Platform: macOS
Application: Arc Browser
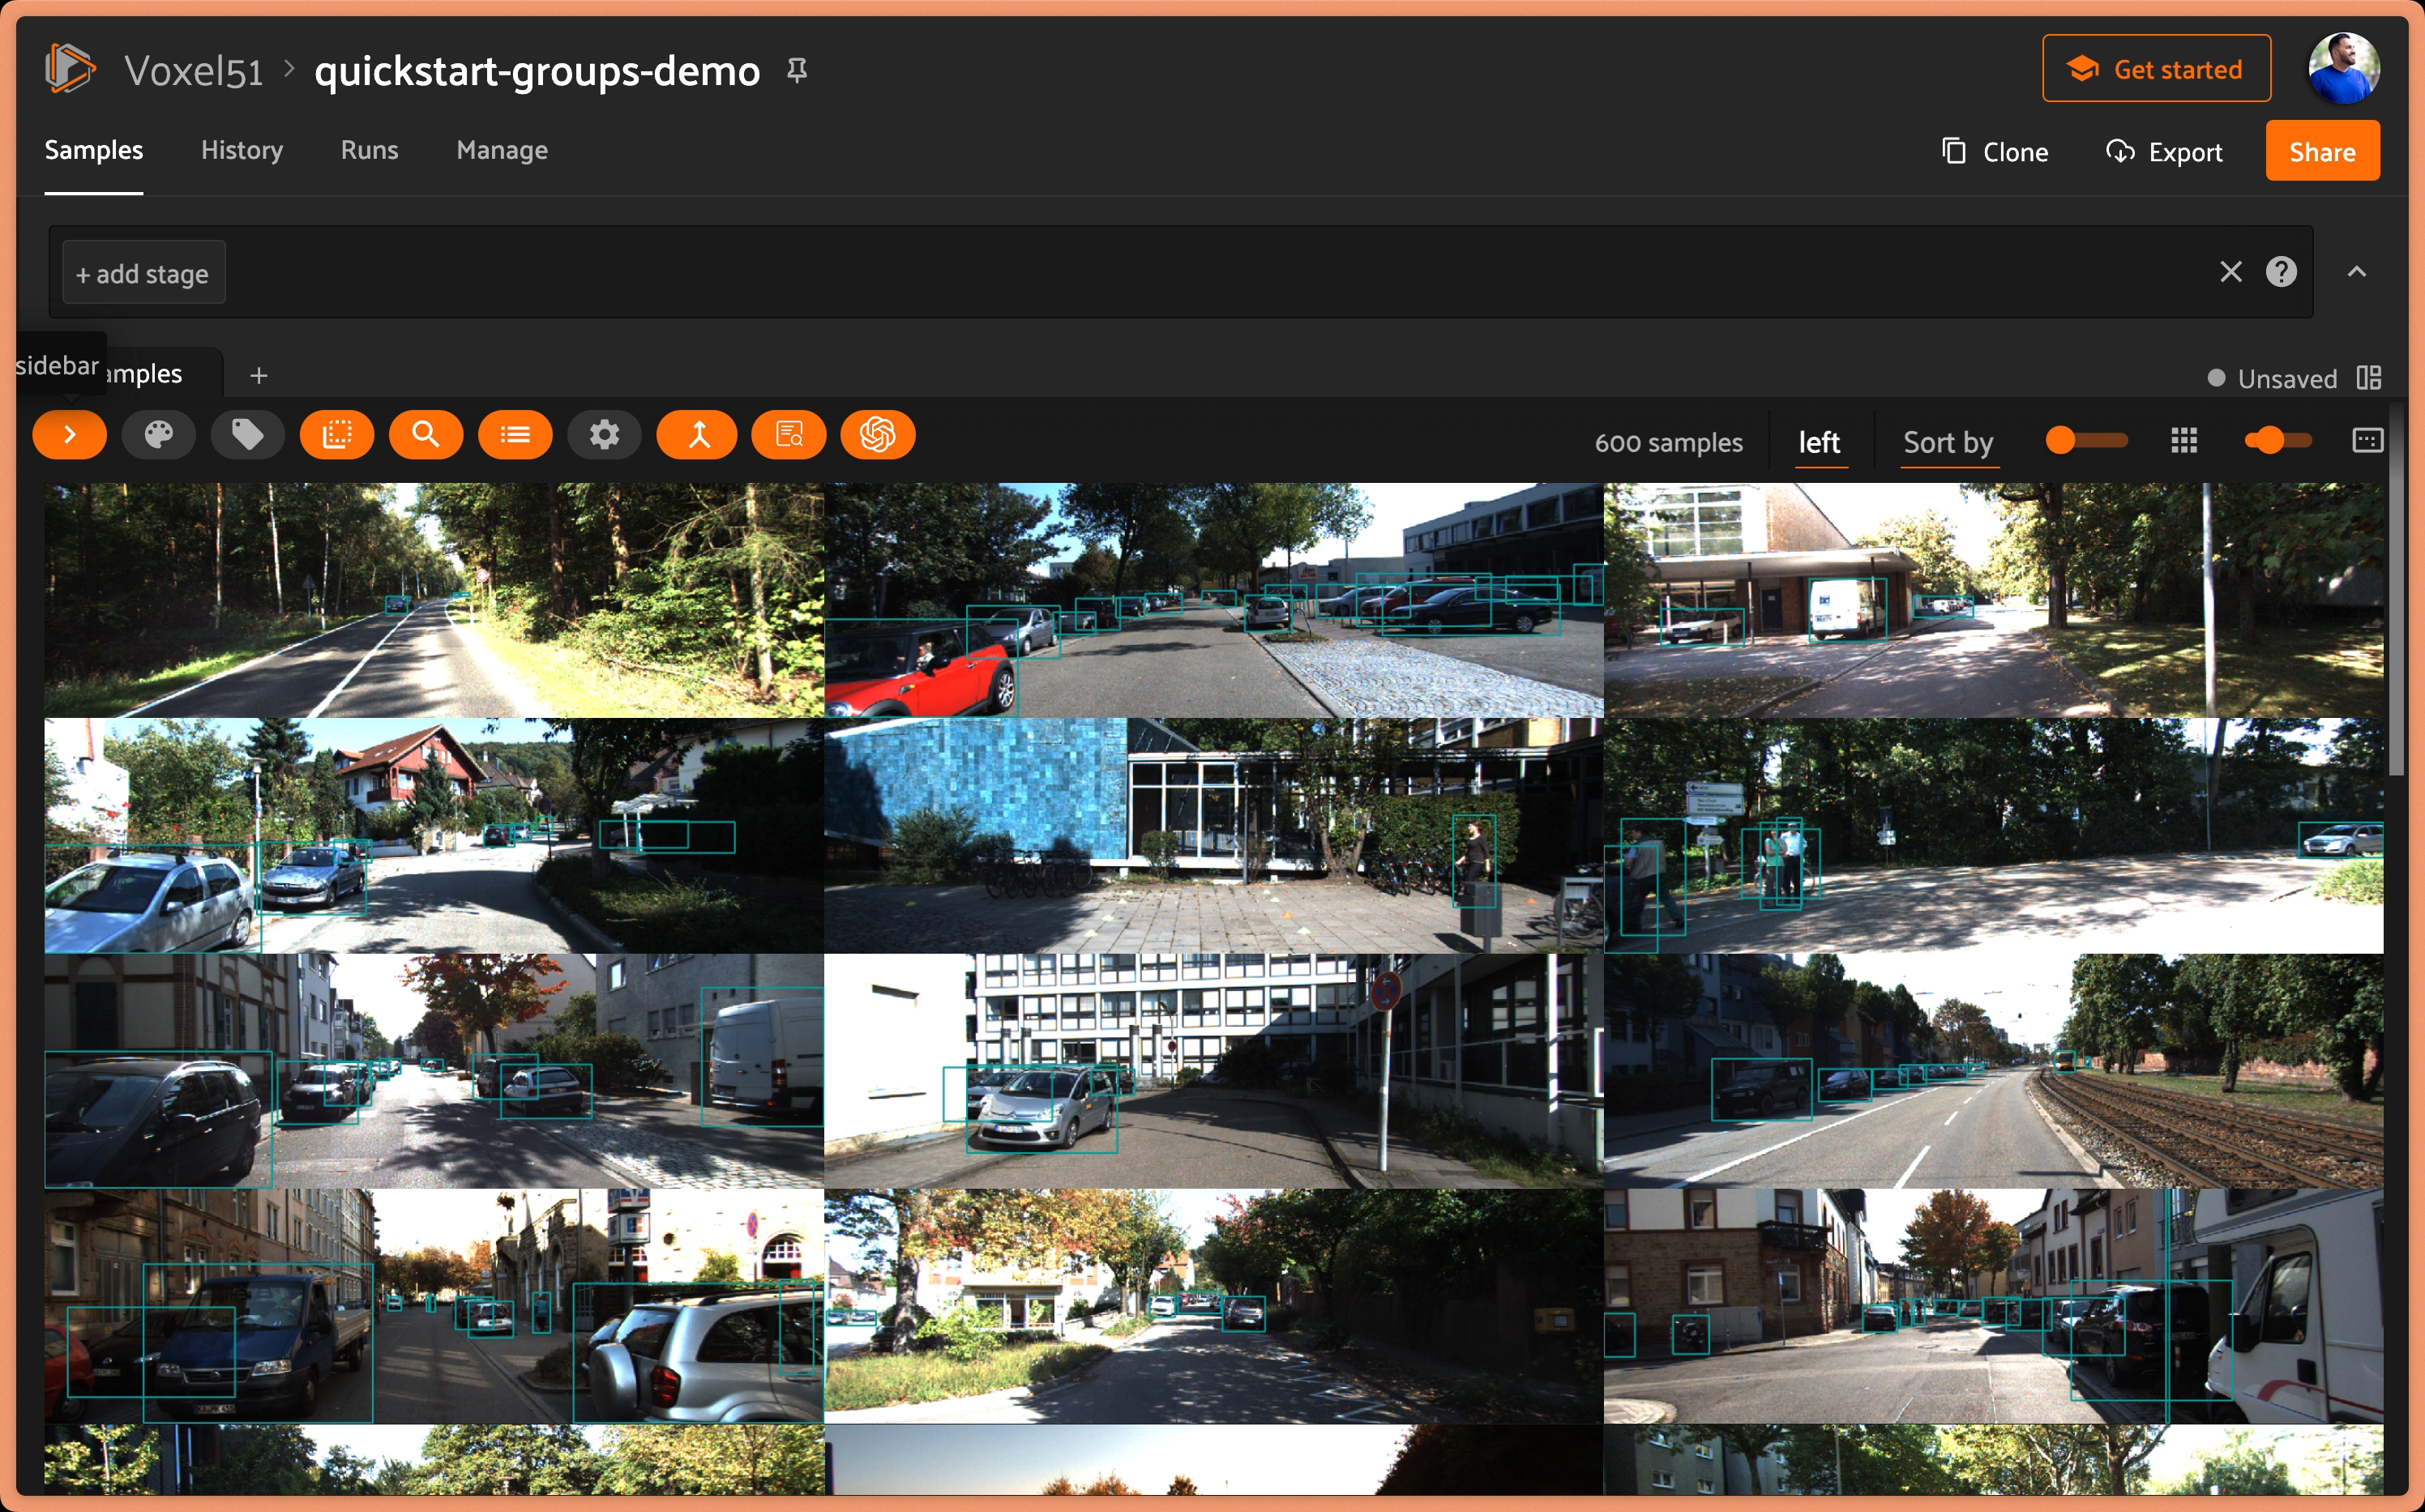
task_description: Sort samples by text similarity
action_type: click
element_info: Icon

task_description: Open the operators menu to see available plugins
action_type: click
element_info: Icon

task_description: Open the display options menu
action_type: click
element_info: Icon

task_description: Create a dynamic group
action_type: click
element_info: Icon

task_description: Sort samples differently
action_type: click
element_info: Menu Item

task_description: Increase the spacing between samples in the sample panel
action_type: drag
element_info: Slider

task_description: Increase the zoom of samples in the samples panel
action_type: drag
element_info: Slider